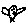
Label: bird